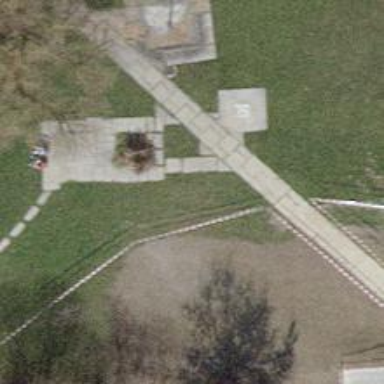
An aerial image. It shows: Path made of paving stones.